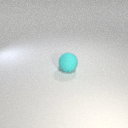
large cyan rubber sphere